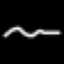
Label: squiggle